Interaction volume radius: 10 \u00c5
Interaction volume height: 40 \u00c5
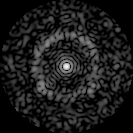
Disorder parameter: 0.7786